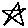
Label: star